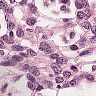
Metastatic tissue present: yes